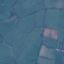
Land use / land cover: Pasture